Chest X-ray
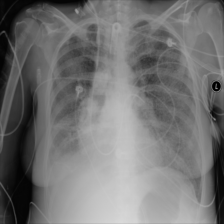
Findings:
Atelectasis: negative
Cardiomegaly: negative
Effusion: negative
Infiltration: negative
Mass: negative
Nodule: negative
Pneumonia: negative
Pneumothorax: negative
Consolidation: negative
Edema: negative
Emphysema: negative
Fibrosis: negative
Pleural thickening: negative
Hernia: negative